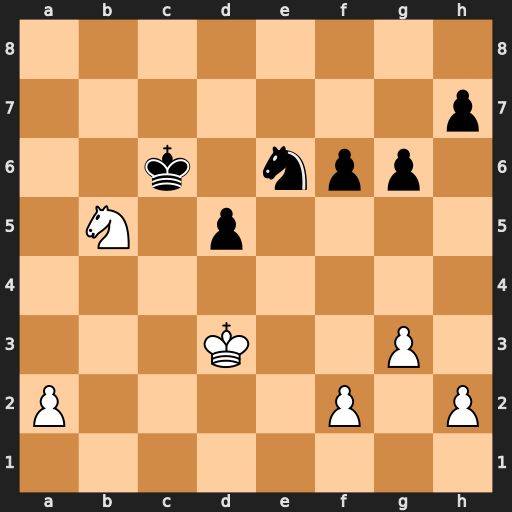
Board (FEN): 8/7p/2k1npp1/1N1p4/8/3K2P1/P4P1P/8
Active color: w
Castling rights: -
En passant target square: -
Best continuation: Nd4+ Nxd4 Kxd4